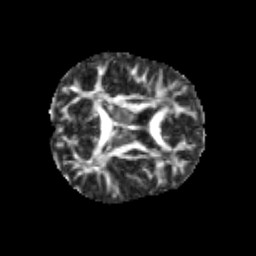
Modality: FA
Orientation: axial
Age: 9
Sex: female
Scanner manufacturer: siemens
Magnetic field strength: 3 T
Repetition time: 3.8 s
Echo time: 0.07 s